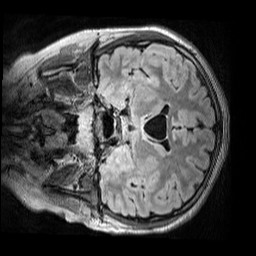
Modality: FLAIR
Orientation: coronal
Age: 13
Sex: male
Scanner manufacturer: siemens
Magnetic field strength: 3 T
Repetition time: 5 s
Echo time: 0.388 s